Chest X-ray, PA view. Patient: 64 years old, sex M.
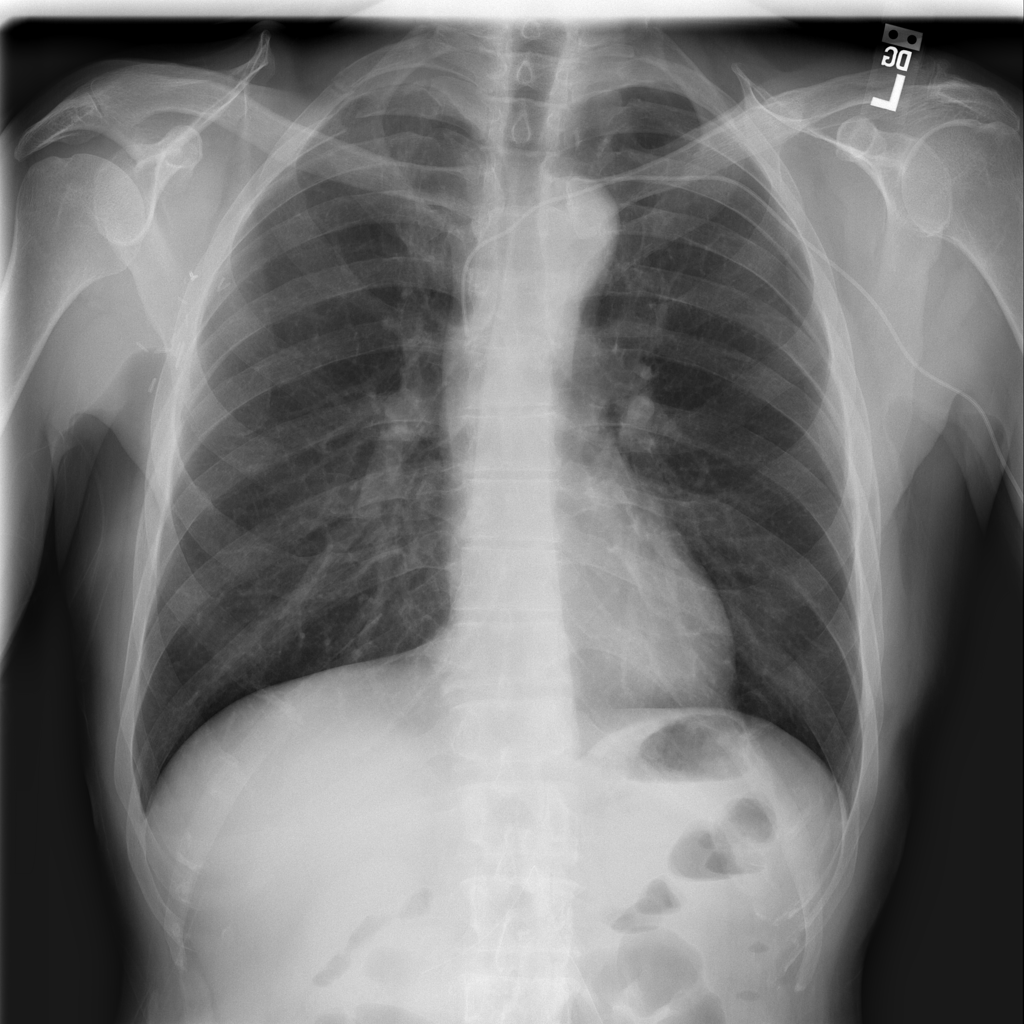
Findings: No Finding